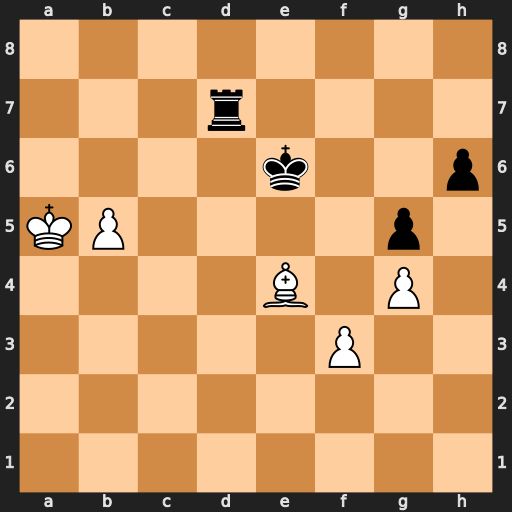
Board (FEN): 8/3r4/4k2p/KP4p1/4B1P1/5P2/8/8
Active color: w
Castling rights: -
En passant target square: -
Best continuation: Bf5+ Ke7 Bxd7